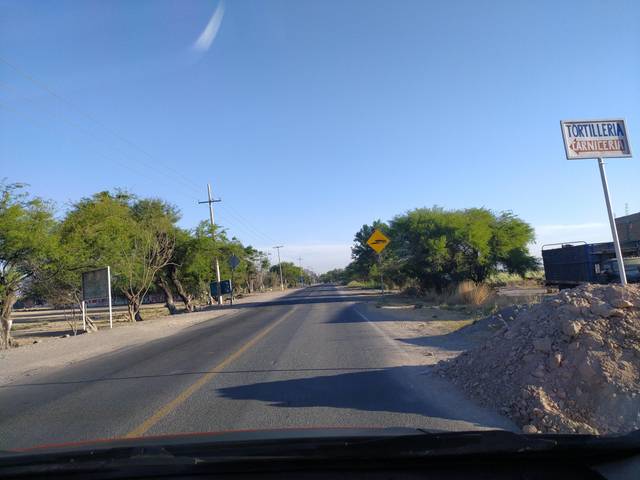
Region: Mexico
Coordinates: 20.912, -101.858